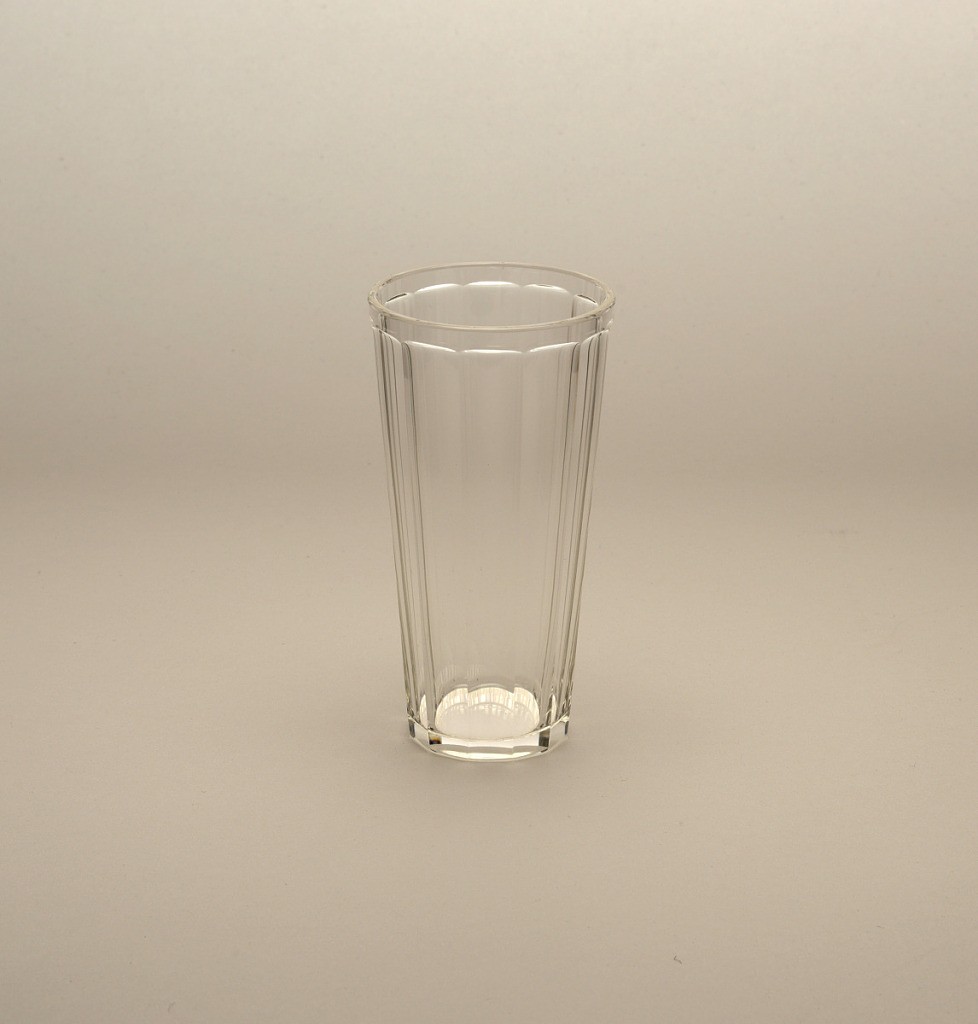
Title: Palais, Pattern no 98
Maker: Ludwig Lobmeyr, Austrian, 1829 - 1917
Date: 1865
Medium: Mouth-blown, cut and polished crystal
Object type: Champagne tumbler
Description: Tapered faceted cylindrical form with gilt line near rim.